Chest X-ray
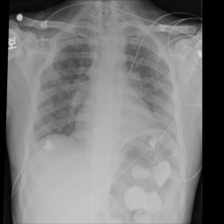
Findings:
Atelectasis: negative
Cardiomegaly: negative
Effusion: negative
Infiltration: negative
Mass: negative
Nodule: negative
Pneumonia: negative
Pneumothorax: negative
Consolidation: negative
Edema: negative
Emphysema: negative
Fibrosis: negative
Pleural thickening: negative
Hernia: negative